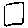
Label: square